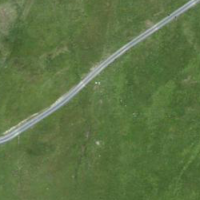
EUNIS habitat code: 26
Species observed at this site:
Campanula thyrsoides
Vicia cracca